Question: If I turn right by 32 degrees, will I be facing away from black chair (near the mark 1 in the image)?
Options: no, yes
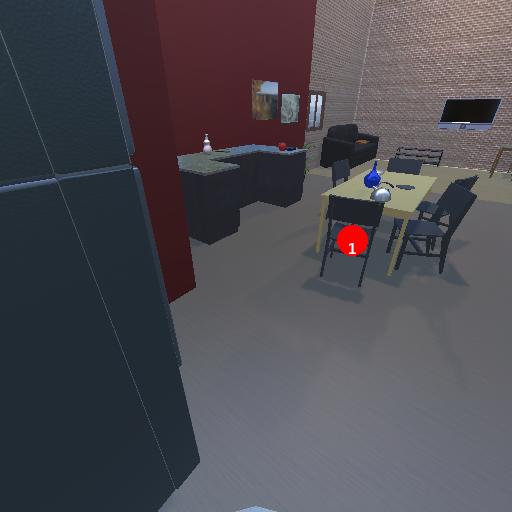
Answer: no